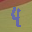
Label: 4